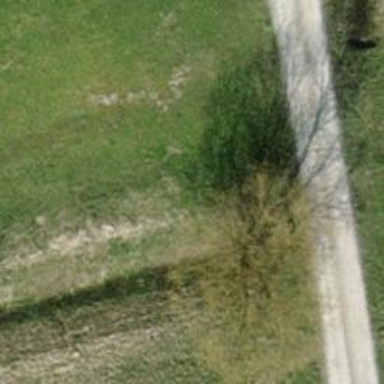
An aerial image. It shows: Culvert tunnel crossing ditch waterway.